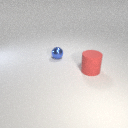
large red rubber cylinder in front of small blue metal sphere